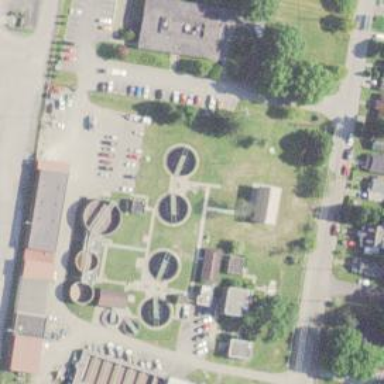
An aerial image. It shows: Industrial area used for water utility office.